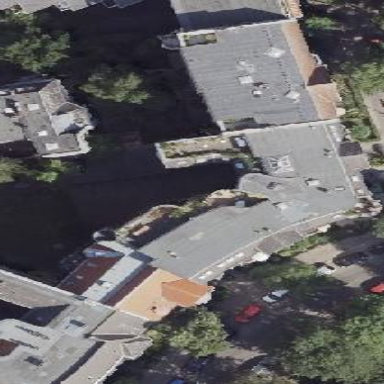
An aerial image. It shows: Building consisting of apartments with double saltbox roof shape.